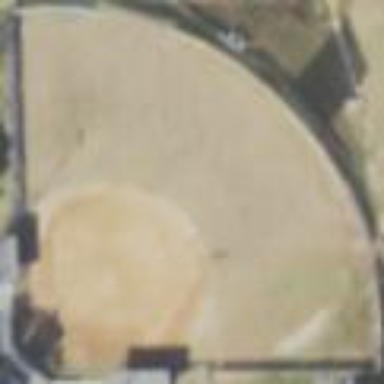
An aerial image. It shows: Baseball pitch for leisure and sports activities.